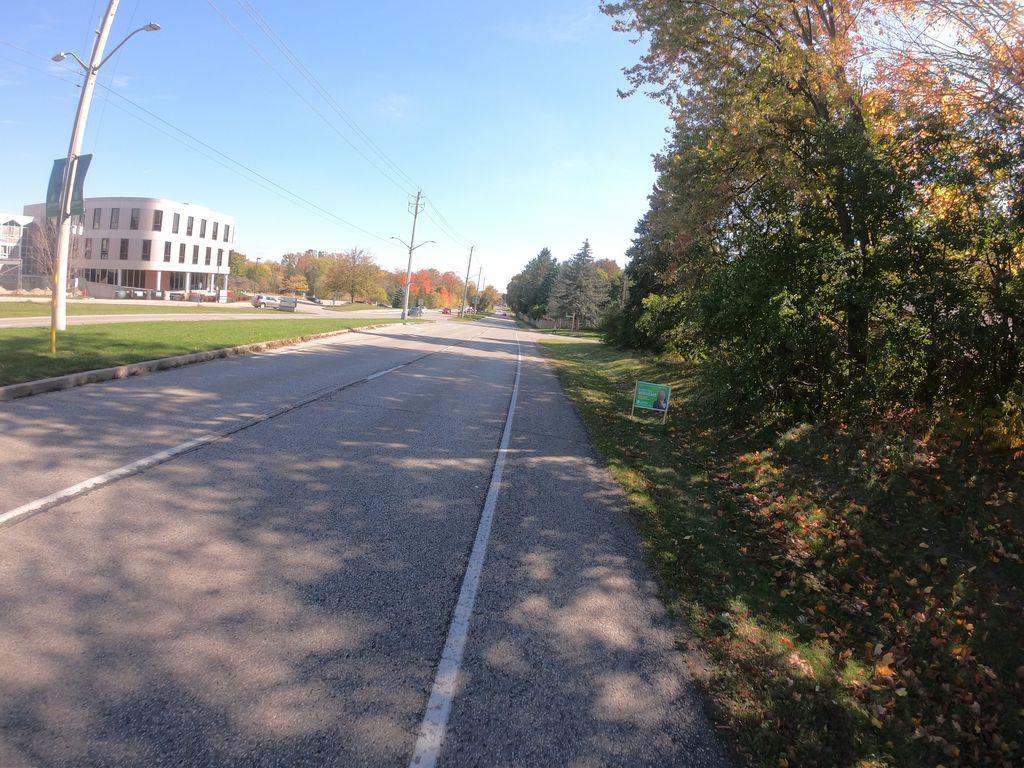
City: kitchener-waterloo